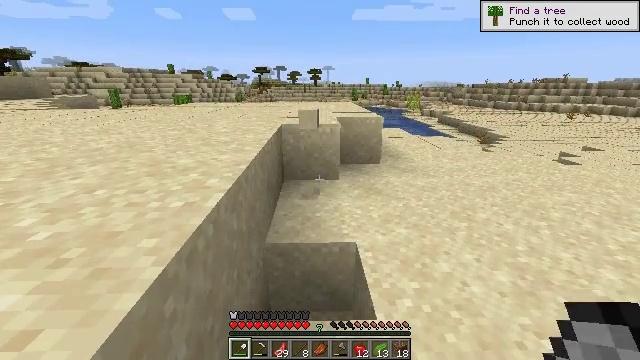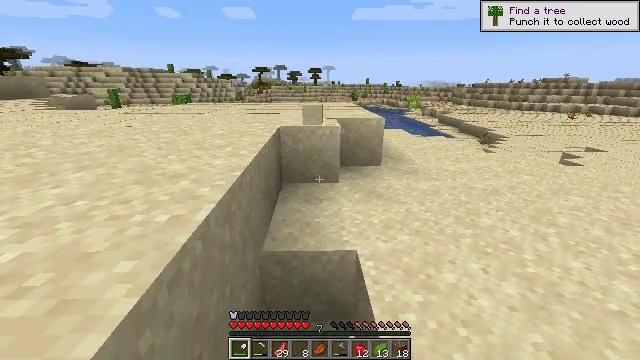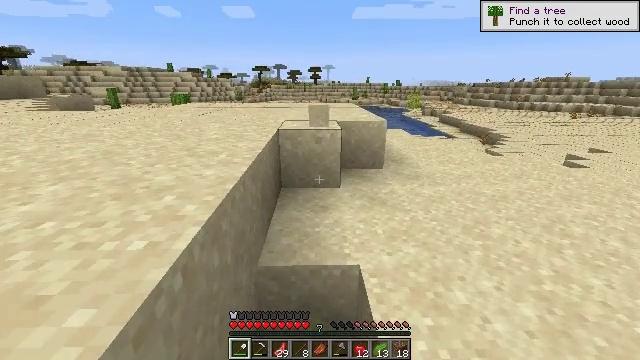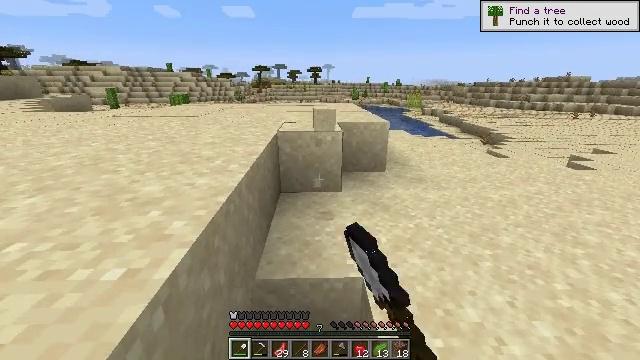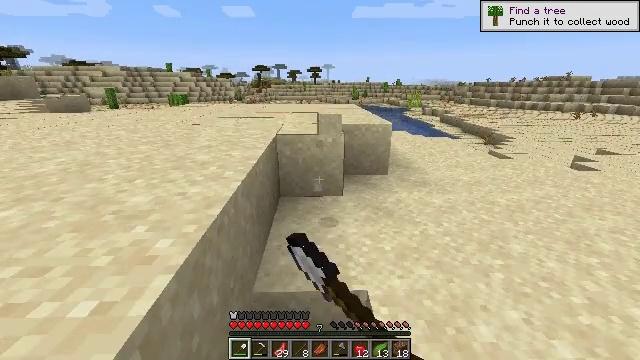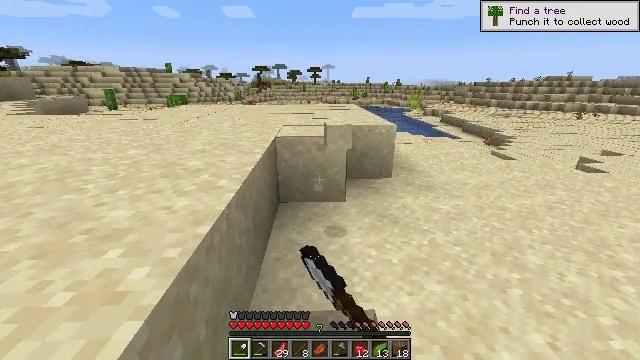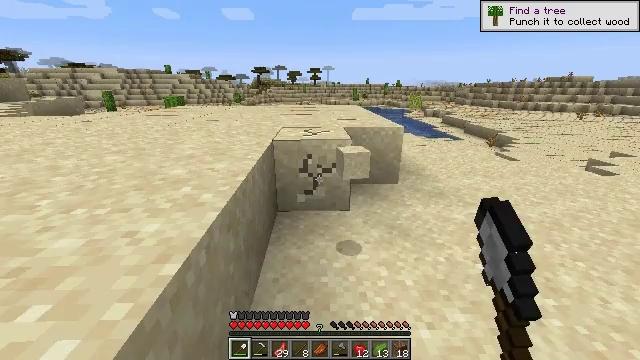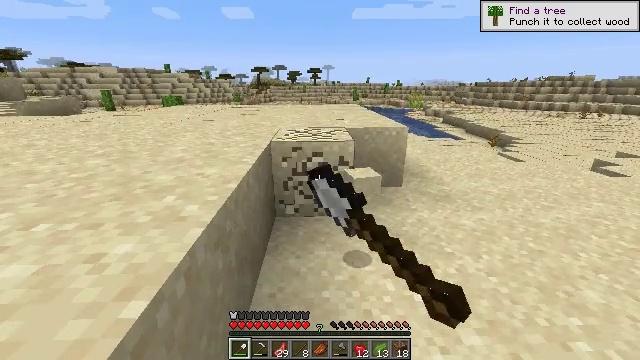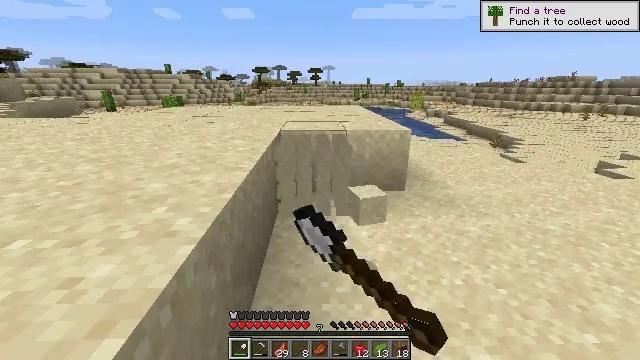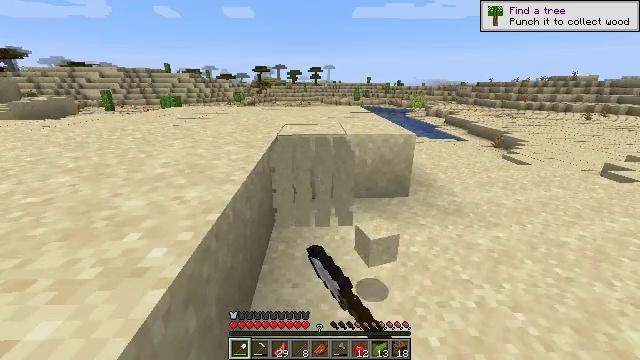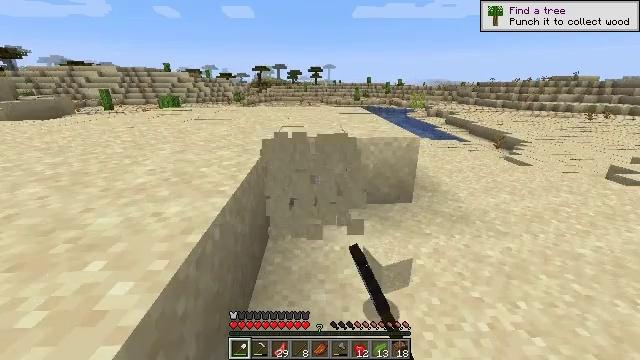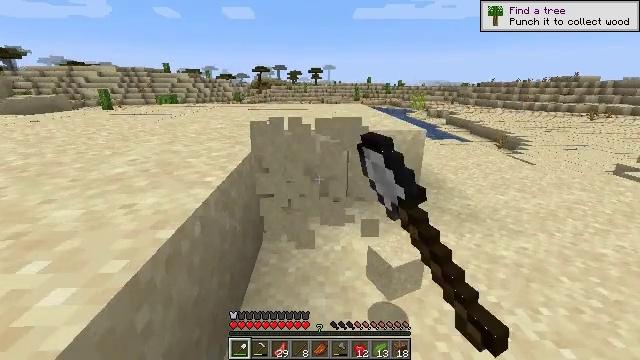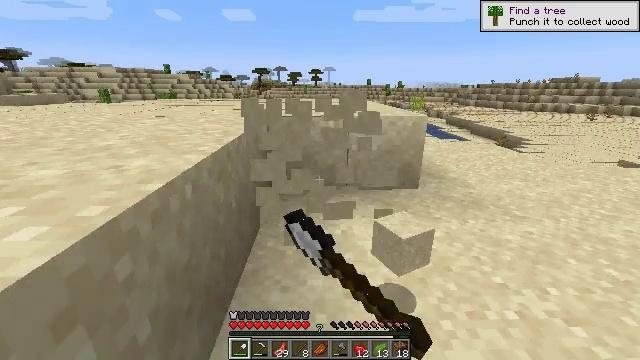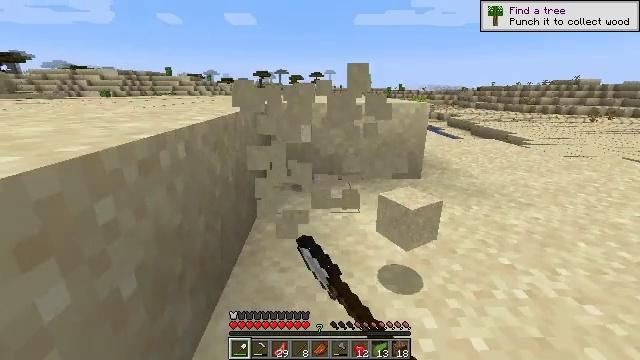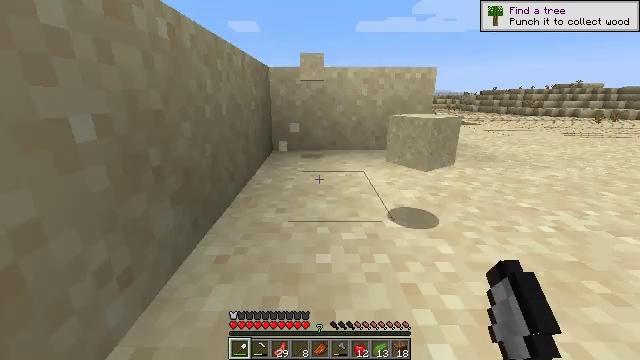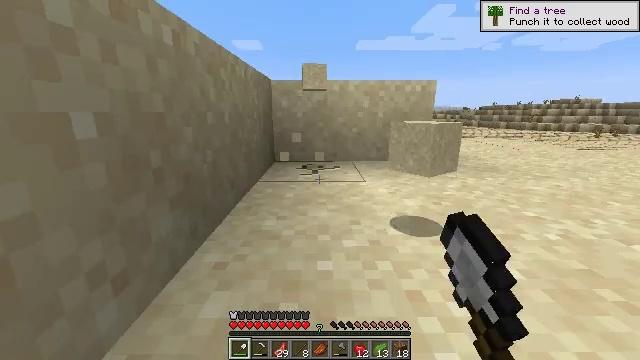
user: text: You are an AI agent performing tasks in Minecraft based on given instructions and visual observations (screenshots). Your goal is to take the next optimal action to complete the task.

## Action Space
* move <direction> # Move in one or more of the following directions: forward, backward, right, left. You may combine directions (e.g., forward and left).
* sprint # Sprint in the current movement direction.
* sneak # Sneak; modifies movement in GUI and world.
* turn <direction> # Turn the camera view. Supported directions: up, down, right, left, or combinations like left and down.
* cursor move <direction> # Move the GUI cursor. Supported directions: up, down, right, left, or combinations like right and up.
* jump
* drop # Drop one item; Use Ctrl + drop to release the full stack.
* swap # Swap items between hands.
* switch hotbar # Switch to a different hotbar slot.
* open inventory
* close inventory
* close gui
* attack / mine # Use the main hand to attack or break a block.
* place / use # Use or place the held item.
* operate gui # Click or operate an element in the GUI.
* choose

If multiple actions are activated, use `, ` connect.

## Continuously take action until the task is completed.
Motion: motion action
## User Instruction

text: Mine sand by the water.
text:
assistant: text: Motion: move forward, attack / mine
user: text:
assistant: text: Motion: move forward, attack / mine
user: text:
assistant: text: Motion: move forward, attack / mine
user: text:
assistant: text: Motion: move forward, attack / mine
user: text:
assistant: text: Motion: move forward, attack / mine
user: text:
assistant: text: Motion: move forward, attack / mine
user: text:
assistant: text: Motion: move forward, attack / mine
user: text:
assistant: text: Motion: move forward, attack / mine
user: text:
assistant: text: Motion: move forward, attack / mine
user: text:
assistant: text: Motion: move forward, attack / mine
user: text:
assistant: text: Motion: move forward, attack / mine
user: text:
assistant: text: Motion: move forward, attack / mine
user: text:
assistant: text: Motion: move forward, attack / mine
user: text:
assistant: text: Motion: move forward, turn up, attack / mine
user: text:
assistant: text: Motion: move forward, turn up, attack / mine
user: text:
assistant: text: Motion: turn up, attack / mine
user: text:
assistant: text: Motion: attack / mine
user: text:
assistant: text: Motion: attack / mine
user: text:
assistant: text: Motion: no_op
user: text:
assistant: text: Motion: no_op
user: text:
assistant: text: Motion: move forward
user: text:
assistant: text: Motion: move forward
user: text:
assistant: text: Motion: move forward
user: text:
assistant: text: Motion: move forward, jump
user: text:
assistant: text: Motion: move forward, jump
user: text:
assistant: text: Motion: move forward, jump
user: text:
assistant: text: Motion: move forward, turn down
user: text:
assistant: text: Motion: move forward, turn down
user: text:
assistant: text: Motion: move forward
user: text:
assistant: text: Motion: move forward